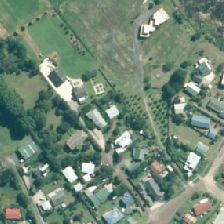
Land cover: urban_build_up